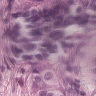
Metastatic tissue present: yes